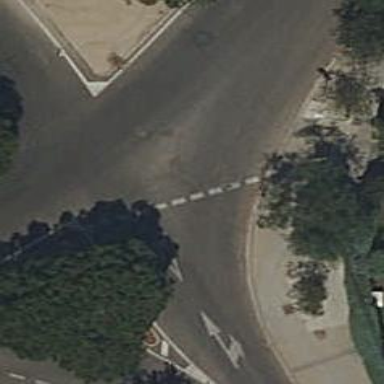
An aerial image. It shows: Road with "give way" sign.